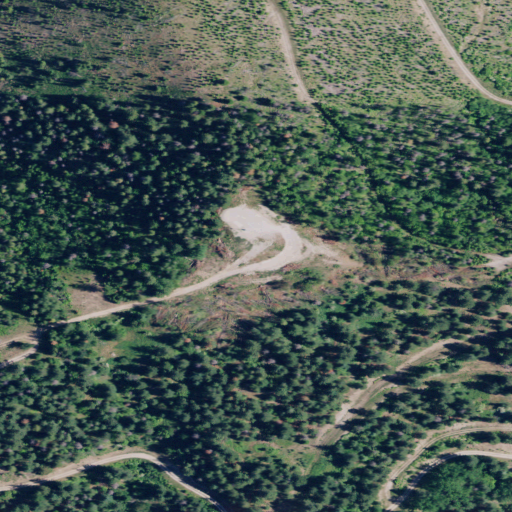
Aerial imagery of mountain in Idaho named McLeod Hill containing evergreen forest and shrub